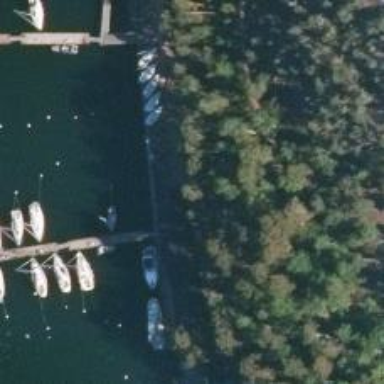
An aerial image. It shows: Pier with mooring facilities.